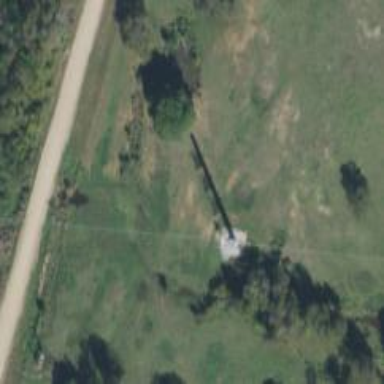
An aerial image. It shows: Power tower that serves as switch.